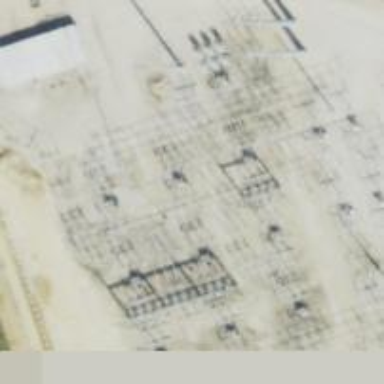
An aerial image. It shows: Switch for power supply.